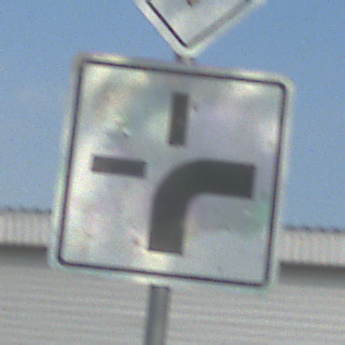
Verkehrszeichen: VerlaufVorfahrtsstrasse3
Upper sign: Vorfahrtsstrasse
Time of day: MorningAfternoon
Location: Outdoor (Suburban)
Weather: PartlyCloudy
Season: NotSpecified
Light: Natural